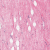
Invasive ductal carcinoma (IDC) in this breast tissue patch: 0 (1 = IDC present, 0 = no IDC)